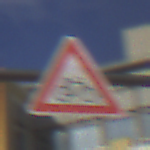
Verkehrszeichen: RadverkehrLinks
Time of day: MorningAfternoon
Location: Outdoor (Urban)
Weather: PartlyCloudy
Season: NotSpecified
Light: Natural